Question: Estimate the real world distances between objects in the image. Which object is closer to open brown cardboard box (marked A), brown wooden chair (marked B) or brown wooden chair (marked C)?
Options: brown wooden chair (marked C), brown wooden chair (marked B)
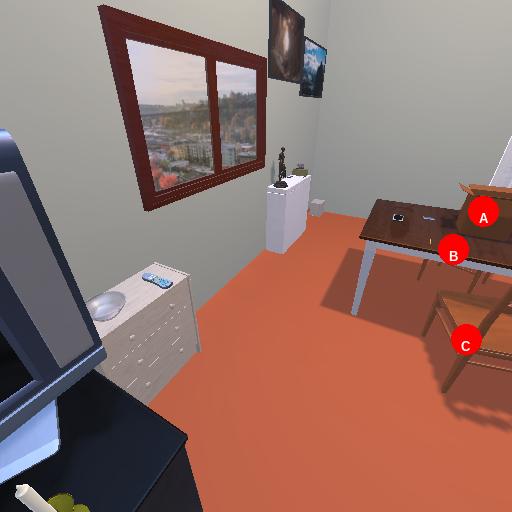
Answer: brown wooden chair (marked C)